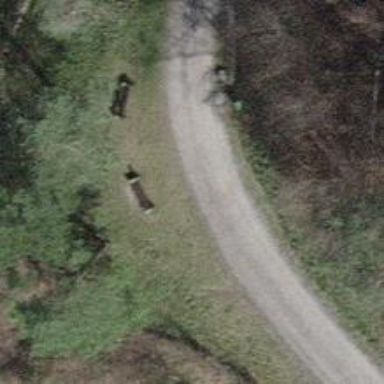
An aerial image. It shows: Bench for seating.